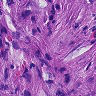
Metastatic tissue present: yes